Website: slack
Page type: payment
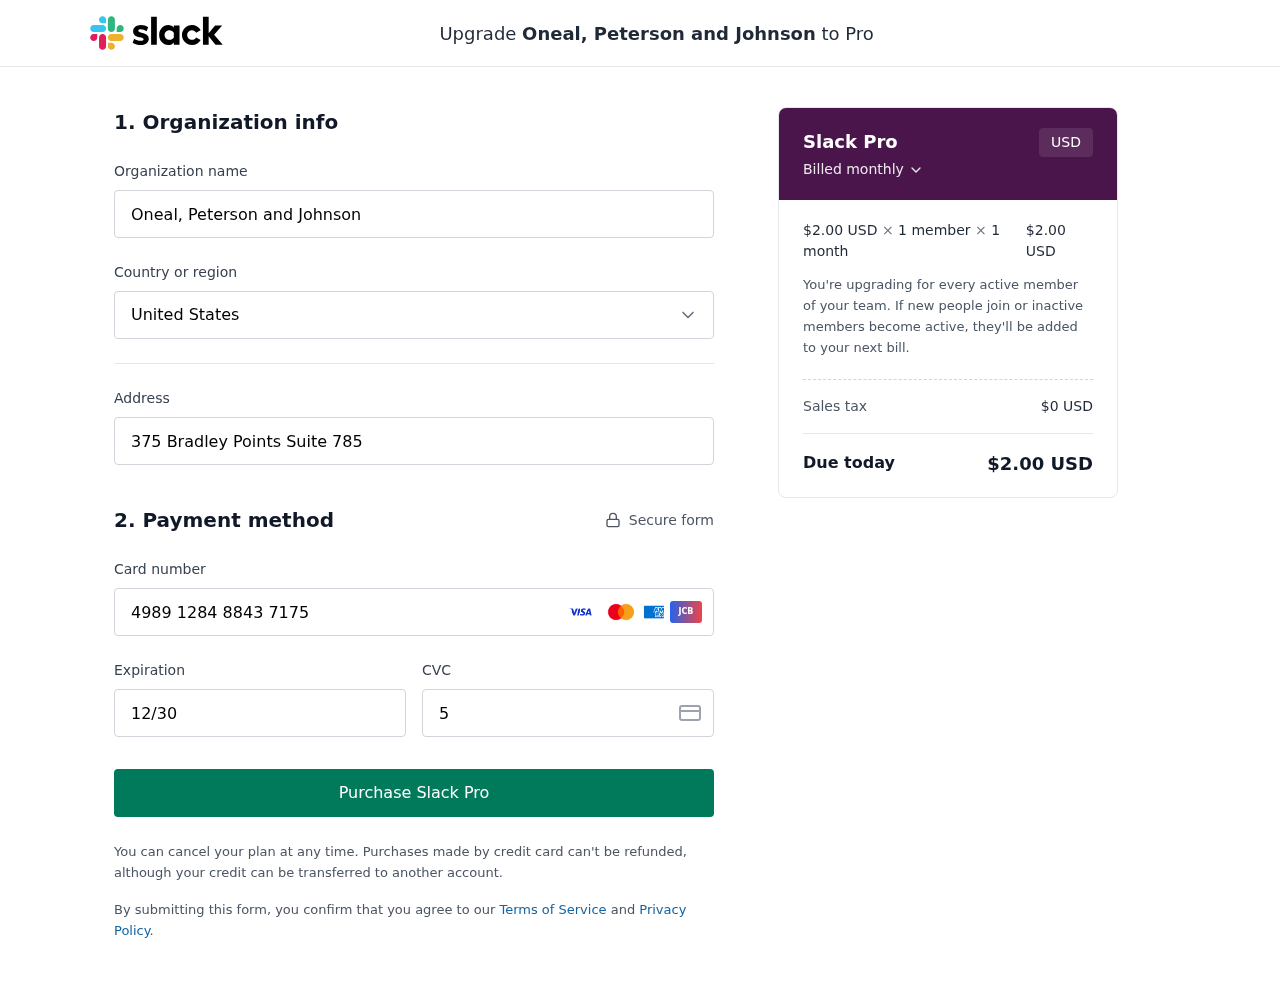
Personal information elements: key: PII_CARD_CVV
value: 506
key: PII_CARD_EXPIRY
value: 12/30
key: PII_CARD_NUMBER
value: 4989 1284 8843 7175
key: PII_COMPANY
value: Oneal, Peterson and Johnson
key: PII_COUNTRY
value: United States
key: PII_STREET
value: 375 Bradley Points Suite 785
Product elements: key: PRODUCT1_PRICE
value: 2
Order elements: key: ORDER_SUBTOTAL
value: $2.00 USD
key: ORDER_TAX
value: $0 USD
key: ORDER_TOTAL
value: $2.00 USD